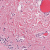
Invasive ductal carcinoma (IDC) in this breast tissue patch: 0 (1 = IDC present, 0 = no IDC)